Question: i have button in that i want to put same space between all button so if i run app in tablet the space between button will equal divide, i am using linearlayout, i know there is layout_weight option but i don't want to stretch icon
for example
my xml code is below
'''
<LinearLayout
android:id="@+id/shareLinearLayout"
android:layout_width="fill_parent"
android:layout_height="wrap_content"
android:layout_below="@+id/btnRequestAPrescriptionRefill"
android:layout_marginTop="10dp" >
<Button
android:id="@+id/btnFacebook"
android:layout_width="50dp"
android:layout_height="50dp"
android:background="@drawable/btn_facebook" />
<Button
android:id="@+id/btnYoutube"
android:layout_width="50dp"
android:layout_height="50dp"
android:background="@drawable/btn_youtube" />
<Button
android:id="@+id/btnTwitter"
android:layout_width="50dp"
android:layout_height="50dp"
android:background="@drawable/btn_twitter" />
<Button
android:id="@+id/btnPintrest"
android:layout_width="50dp"
android:layout_height="50dp"
android:background="@drawable/btn_pintrest" />
</LinearLayout>
'''
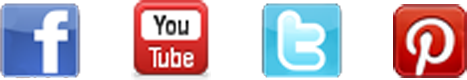
Answer: You can use layout_weight. But like you said 'Buttons will be stretched', so instead of using weight on Buttons, use on spaces(Views).
'''
<Button
android:id="@+id/btnFacebook"
android:layout_width="50dp"
android:layout_height="50dp"
android:background="@drawable/btn_facebook" />
<View
android:layout_width="0dp"
android:layout_height="50dp"
android:layout_weight="1" />
<Button
android:id="@+id/btnYoutube"
android:layout_width="50dp"
android:layout_height="50dp"
android:background="@drawable/btn_youtube" />
<View
android:layout_width="0dp"
android:layout_height="50dp"
android:layout_weight="1" />
<Button
android:id="@+id/btnTwitter"
android:layout_width="50dp"
android:layout_height="50dp"
android:background="@drawable/btn_twitter" />
<View
android:layout_width="0dp"
android:layout_height="50dp"
android:layout_weight="1" />
<Button
android:id="@+id/btnPintrest"
android:layout_width="50dp"
android:layout_height="50dp"
android:background="@drawable/btn_pintrest" />
</LinearLayout>
'''